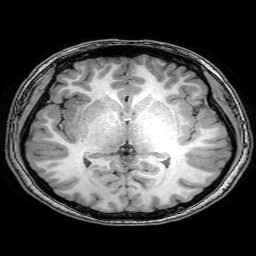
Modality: T1w
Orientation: coronal
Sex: female
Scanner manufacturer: philips
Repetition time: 0.00811 s
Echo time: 0.00372 s